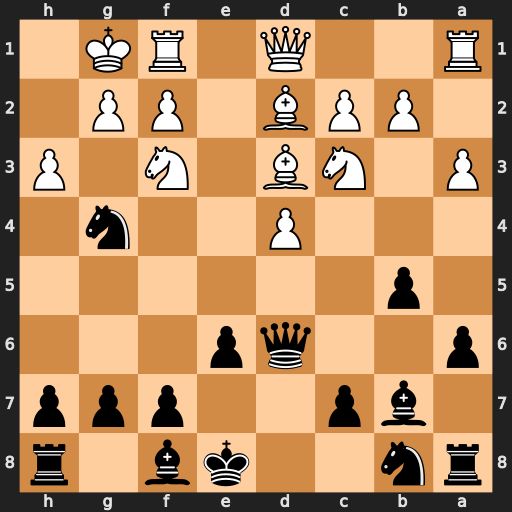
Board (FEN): rn2kb1r/1bp2ppp/p2qp3/1p6/3P2n1/P1NB1N1P/1PPB1PP1/R2Q1RK1
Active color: b
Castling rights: kq
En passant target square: -
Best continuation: Bxf3 hxg4 Bxd1